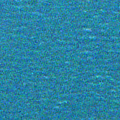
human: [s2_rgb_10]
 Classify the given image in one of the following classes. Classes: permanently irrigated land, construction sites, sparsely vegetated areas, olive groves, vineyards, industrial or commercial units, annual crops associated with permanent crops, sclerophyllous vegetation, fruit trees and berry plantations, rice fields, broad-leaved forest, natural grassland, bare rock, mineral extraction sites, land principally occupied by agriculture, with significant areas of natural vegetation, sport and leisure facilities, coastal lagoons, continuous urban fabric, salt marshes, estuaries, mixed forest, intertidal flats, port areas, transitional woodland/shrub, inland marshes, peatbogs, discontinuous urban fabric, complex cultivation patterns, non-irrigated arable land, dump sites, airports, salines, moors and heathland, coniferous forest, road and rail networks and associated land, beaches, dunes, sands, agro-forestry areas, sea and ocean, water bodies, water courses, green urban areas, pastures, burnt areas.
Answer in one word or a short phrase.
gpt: sea and ocean